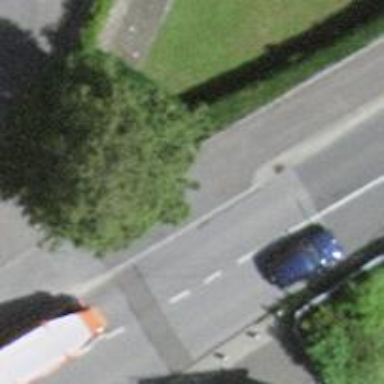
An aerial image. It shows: Hedge acting as barrier.